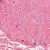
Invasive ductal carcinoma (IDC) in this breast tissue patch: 0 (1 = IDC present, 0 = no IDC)